Aerial crown-view tile of a tropical tree (Barro Colorado Island, Panama), acquired 20250217:
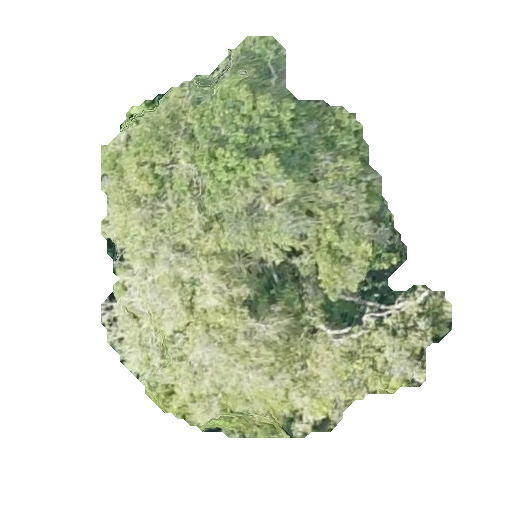
Species: Prioria copaifera
GBIF accepted scientific name: Prioria copaifera
Crown area: 140.419 m²